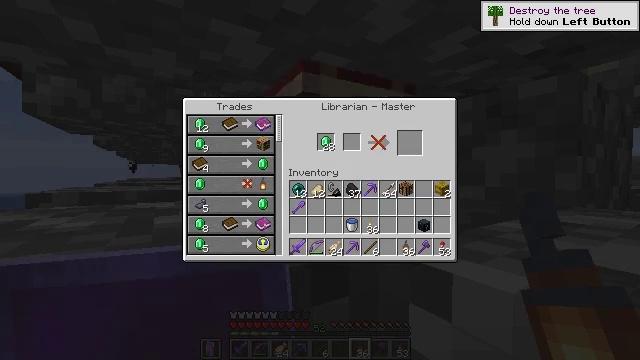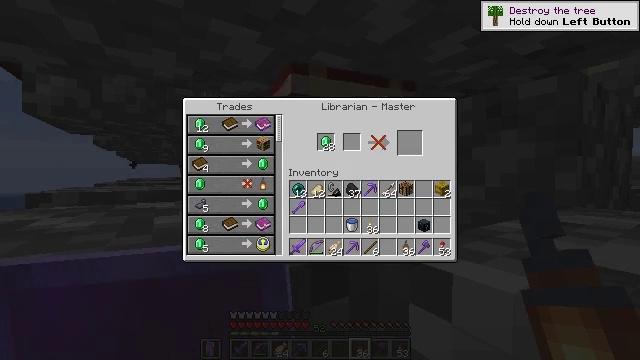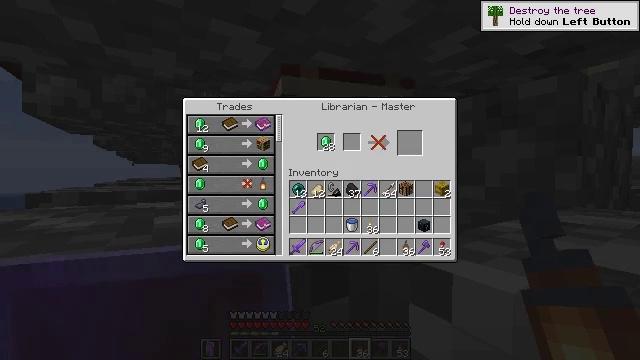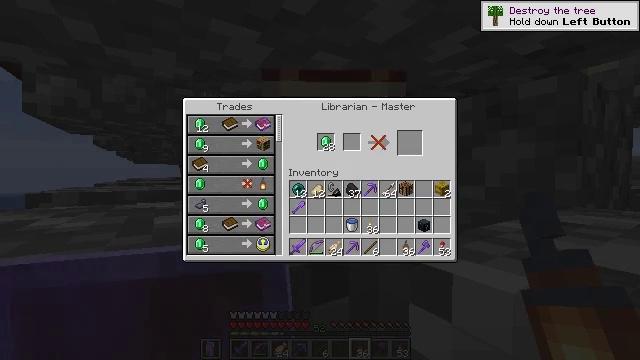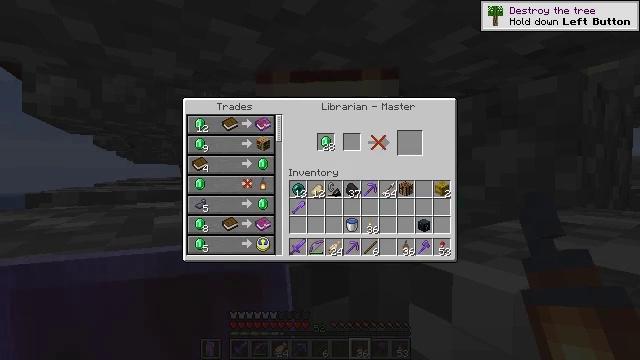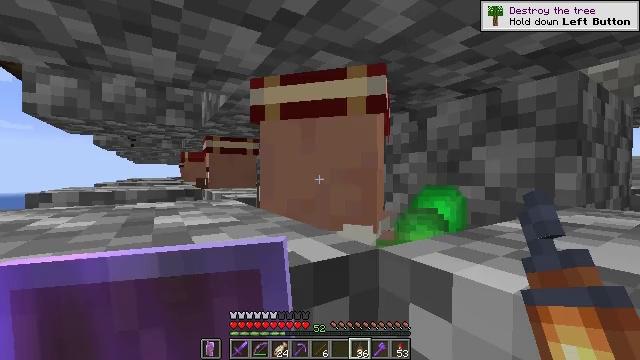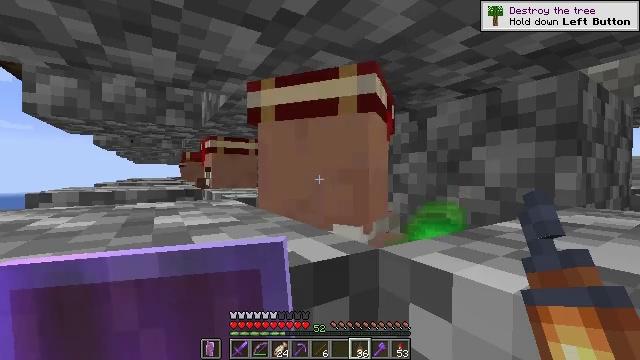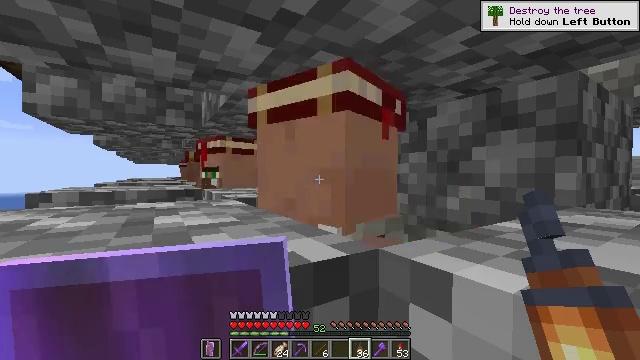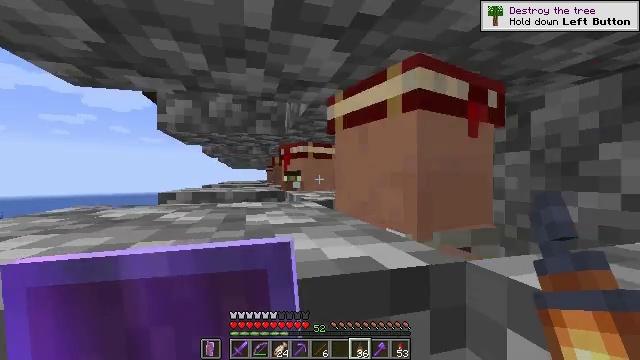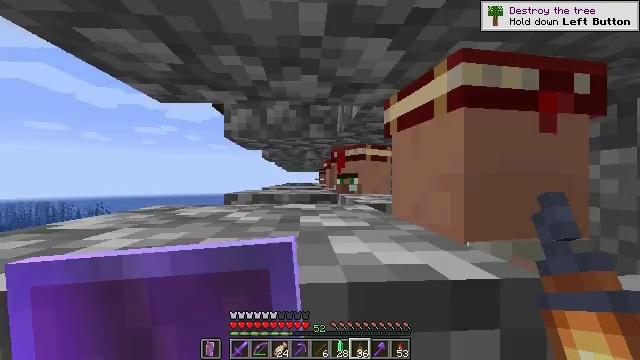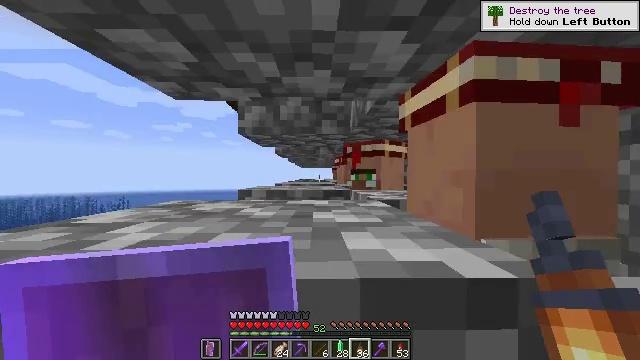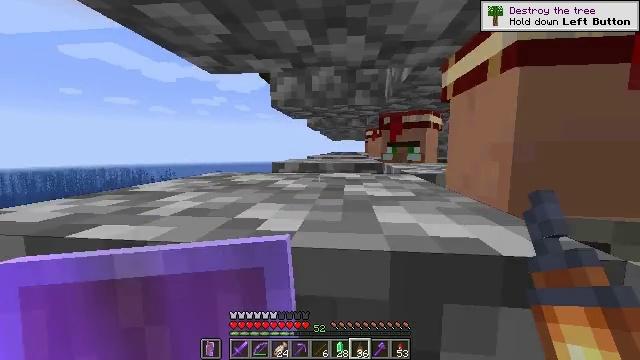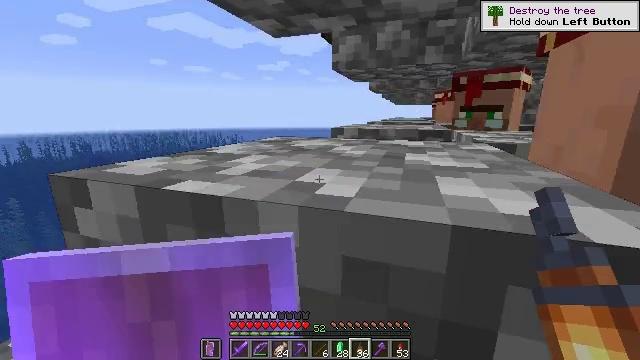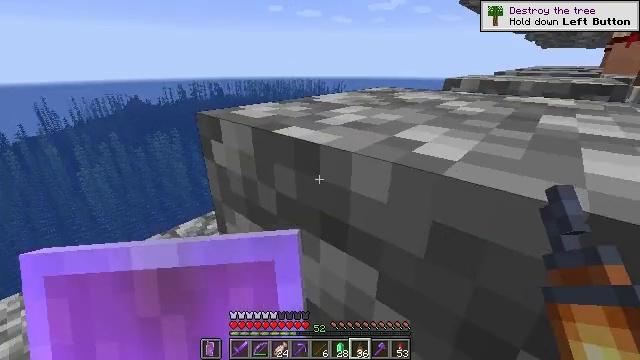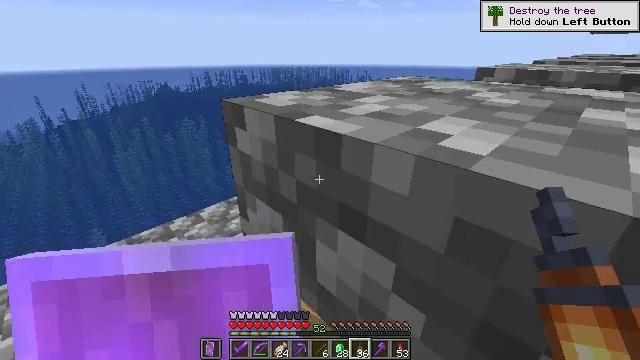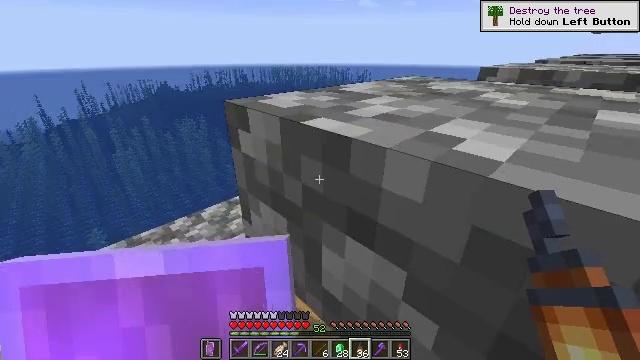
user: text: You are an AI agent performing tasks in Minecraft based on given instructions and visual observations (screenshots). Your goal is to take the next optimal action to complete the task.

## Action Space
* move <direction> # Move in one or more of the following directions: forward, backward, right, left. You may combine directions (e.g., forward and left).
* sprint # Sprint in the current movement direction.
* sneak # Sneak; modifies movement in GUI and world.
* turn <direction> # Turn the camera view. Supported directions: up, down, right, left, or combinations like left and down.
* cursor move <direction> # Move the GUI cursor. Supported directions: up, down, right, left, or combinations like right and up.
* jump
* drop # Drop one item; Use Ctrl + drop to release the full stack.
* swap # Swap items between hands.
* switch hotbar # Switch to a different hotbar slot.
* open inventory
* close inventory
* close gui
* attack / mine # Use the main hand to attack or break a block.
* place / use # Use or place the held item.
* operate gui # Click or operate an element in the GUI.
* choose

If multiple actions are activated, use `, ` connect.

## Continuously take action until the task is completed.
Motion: motion action
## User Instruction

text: Combine iron nuggets and a torch to create a lantern.
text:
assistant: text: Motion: no_op
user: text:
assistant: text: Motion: no_op
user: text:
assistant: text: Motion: no_op
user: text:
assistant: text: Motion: no_op
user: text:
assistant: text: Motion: no_op
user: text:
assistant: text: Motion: no_op
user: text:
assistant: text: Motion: no_op
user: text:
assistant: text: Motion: turn left
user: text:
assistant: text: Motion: turn left
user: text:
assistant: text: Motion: turn left
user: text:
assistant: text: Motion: turn left and down
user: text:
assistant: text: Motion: turn left and down
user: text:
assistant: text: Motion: turn left and down
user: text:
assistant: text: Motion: turn left and down
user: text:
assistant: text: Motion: move forward
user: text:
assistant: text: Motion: move forward
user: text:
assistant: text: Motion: move forward
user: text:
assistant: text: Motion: move forward and move left
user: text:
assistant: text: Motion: move forward and move left
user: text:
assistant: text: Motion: move forward and move left, turn right
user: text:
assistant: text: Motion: move forward and move left, turn right and up
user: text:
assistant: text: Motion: move forward, turn right and up
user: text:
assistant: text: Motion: move forward, turn right and up
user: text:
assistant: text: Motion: move forward, turn right
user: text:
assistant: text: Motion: move forward, turn right and up
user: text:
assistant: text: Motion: move forward, turn right and up
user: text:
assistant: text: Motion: move forward, turn right and up
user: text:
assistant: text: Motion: move forward, turn right and up
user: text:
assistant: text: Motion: move forward, turn right
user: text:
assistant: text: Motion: move forward, turn right